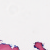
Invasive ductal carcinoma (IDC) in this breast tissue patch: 0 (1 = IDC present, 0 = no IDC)